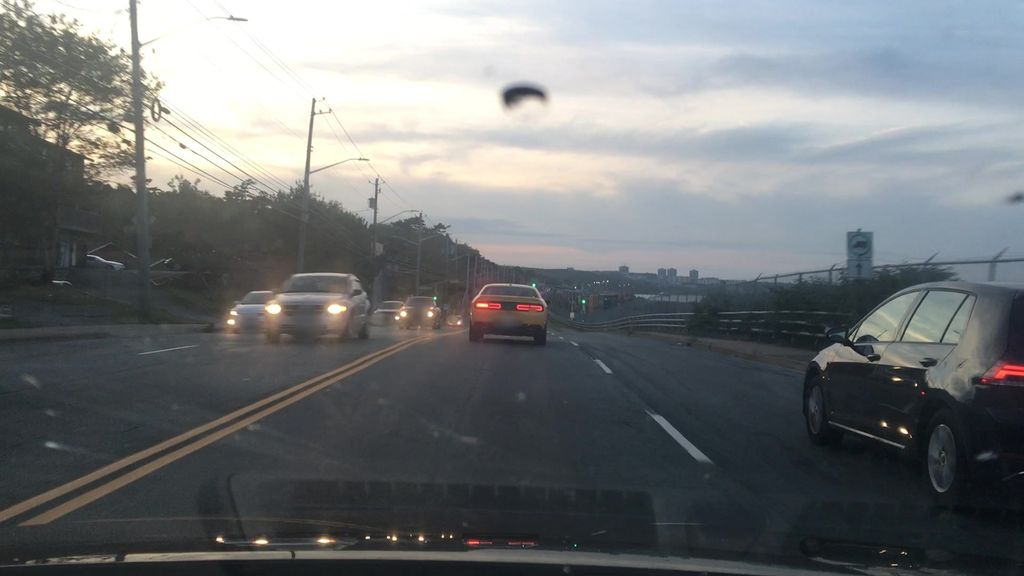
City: halifax